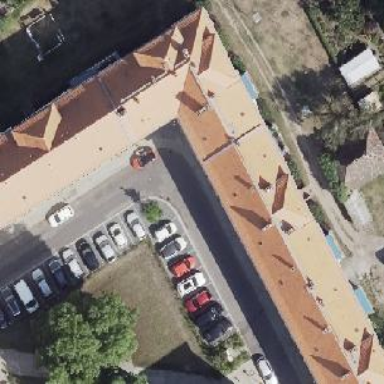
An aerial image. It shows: Hipped roof on apartment building.